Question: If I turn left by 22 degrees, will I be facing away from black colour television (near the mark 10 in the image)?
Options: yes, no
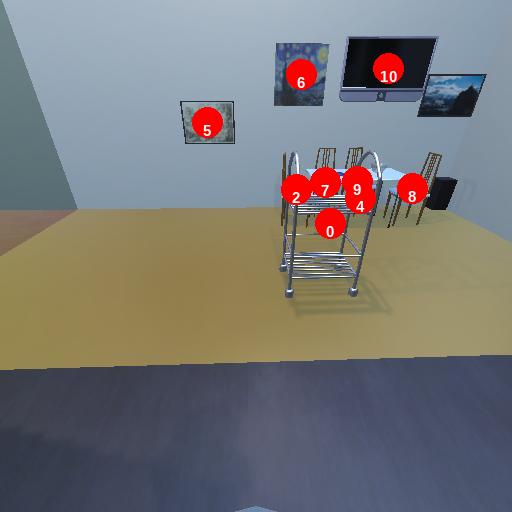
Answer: yes